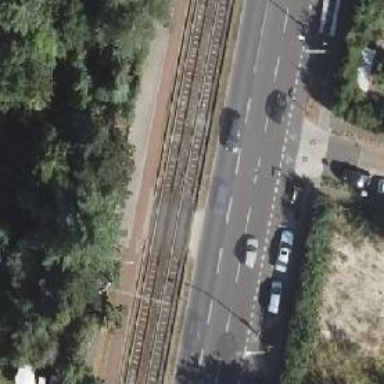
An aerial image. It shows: Uncontrolled tram railway crossing.